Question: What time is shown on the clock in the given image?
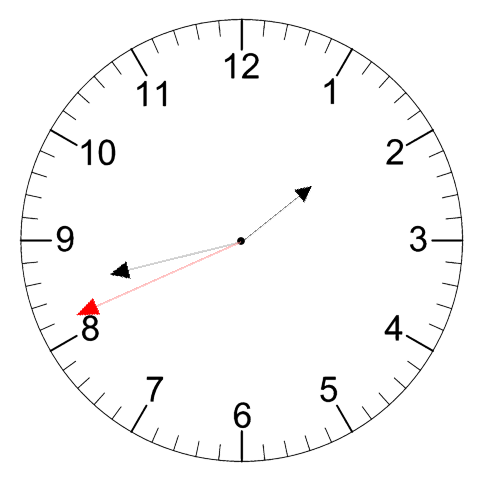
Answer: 01:42:41